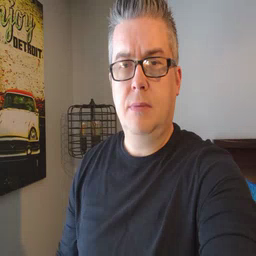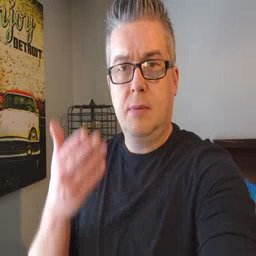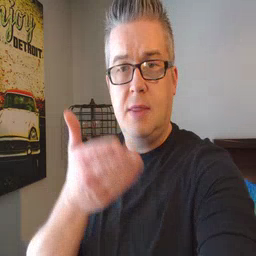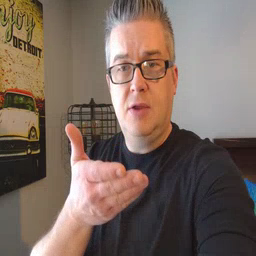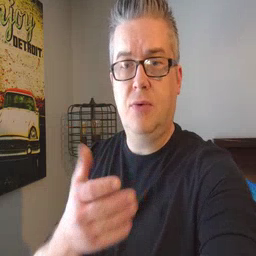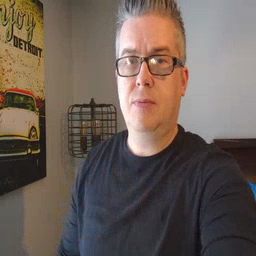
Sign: there